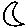
Label: moon